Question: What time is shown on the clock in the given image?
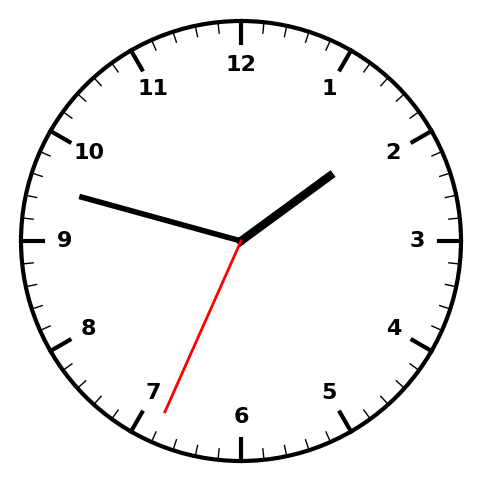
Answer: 01:47:34